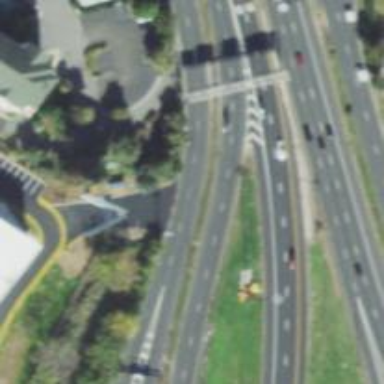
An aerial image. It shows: Urban freeway or expressway.